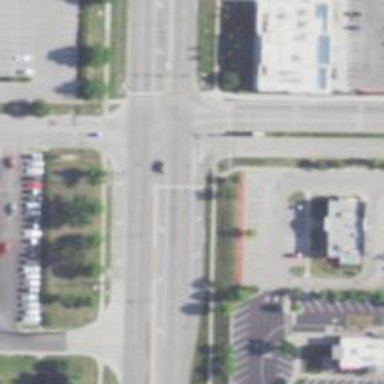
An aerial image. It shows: Solid stop line on the road.